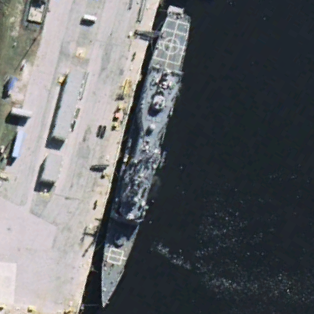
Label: cruiser